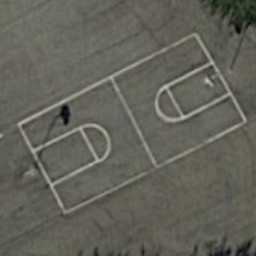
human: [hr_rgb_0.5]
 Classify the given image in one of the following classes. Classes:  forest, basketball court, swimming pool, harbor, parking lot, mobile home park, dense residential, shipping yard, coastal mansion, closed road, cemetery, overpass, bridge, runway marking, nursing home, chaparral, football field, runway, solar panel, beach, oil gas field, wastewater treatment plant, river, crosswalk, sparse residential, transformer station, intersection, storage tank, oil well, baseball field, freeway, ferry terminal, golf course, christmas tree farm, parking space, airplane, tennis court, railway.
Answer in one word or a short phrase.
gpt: basketball court